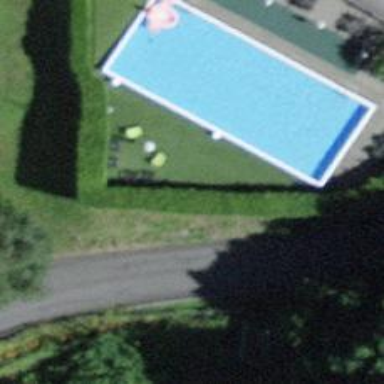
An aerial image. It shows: Swimming pool located in leisure land.